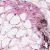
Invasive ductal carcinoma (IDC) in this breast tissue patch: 0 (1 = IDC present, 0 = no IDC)